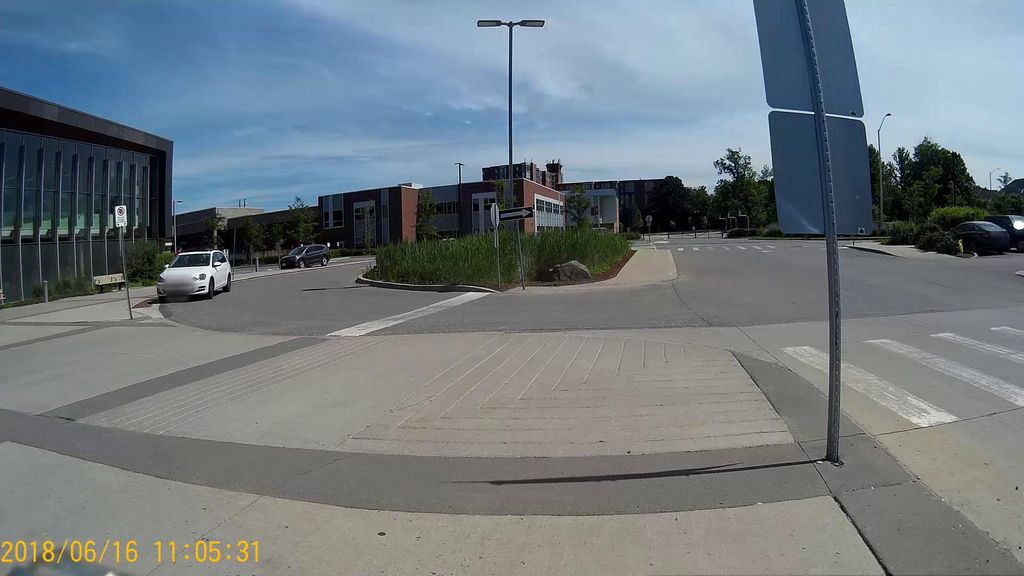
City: ottawa-gatineau